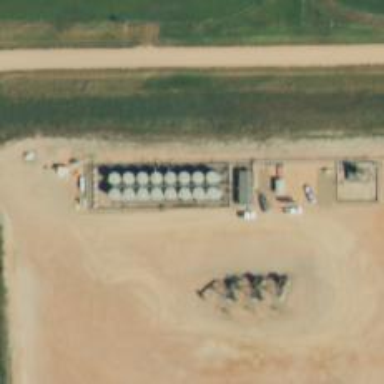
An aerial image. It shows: Storage tank that is man-made.